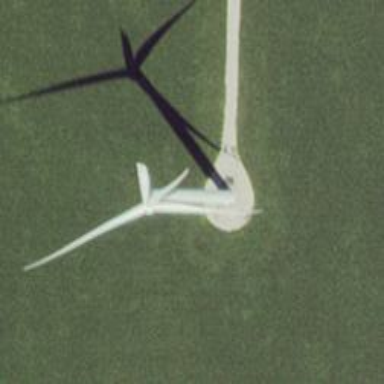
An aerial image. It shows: Wind generator with horizontal axis. The generator is wind turbine.